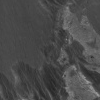
Atmospheric dust classification: not_dusty